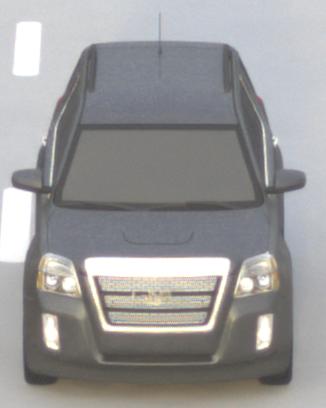
Make: GMC
Model: Terrain
Detailed model: Gen. 1
Model produced from: 2009
Model produced until: 2017
Doors: 5
Color: gray
Road condition: dry road
Daytime: sunrise or sunset
Contrast: low contrast